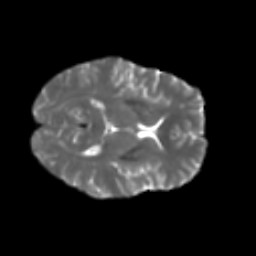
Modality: T2w
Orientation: axial
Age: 49
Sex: female
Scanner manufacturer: ge
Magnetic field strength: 3 T
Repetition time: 7.8 s
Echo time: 0.0611 s